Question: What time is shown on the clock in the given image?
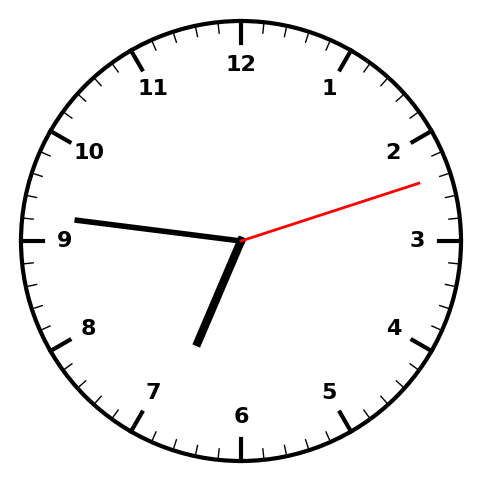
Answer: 06:46:12